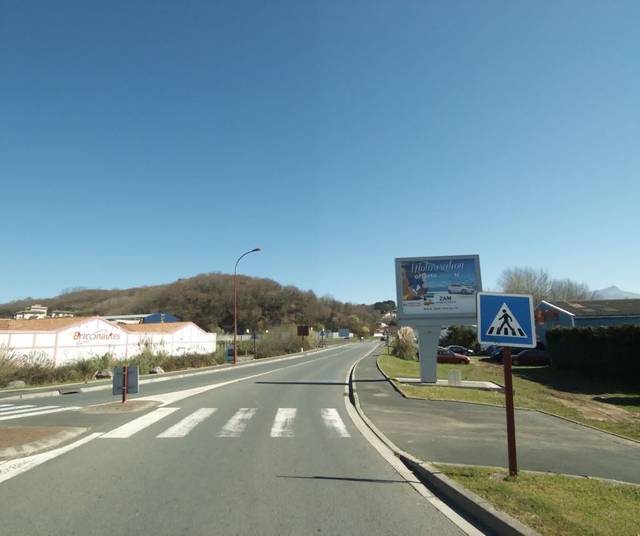
Region: France
Coordinates: 43.383, -1.693